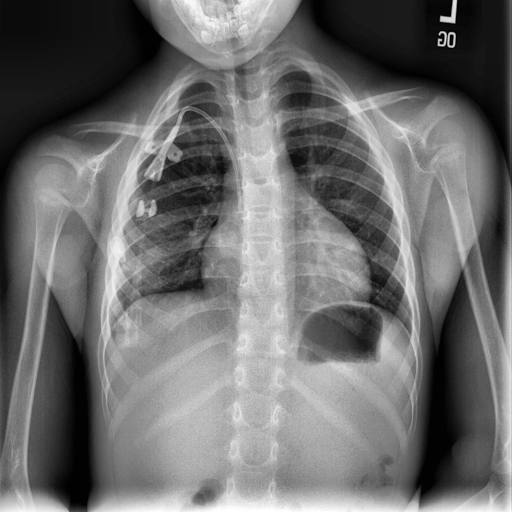
Finding: NORMAL